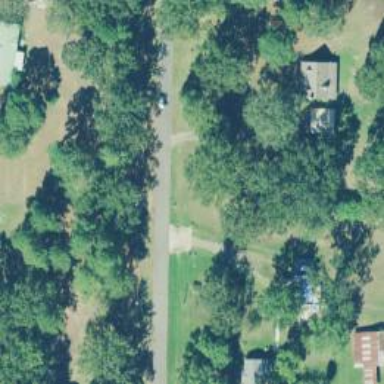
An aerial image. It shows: Driveway.